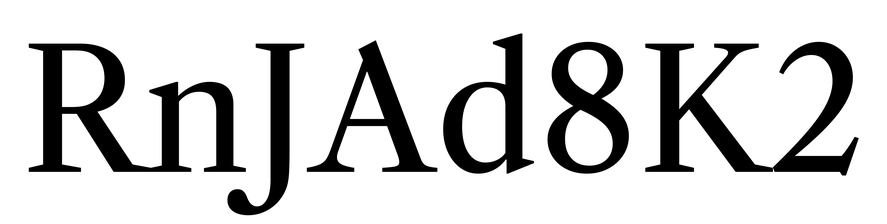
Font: LibreCaslonText_Regular